Question: so I've been reading about the camera in learnopengl and noticed that in the yaw image, it seems as the though camera is facing the x axis when the yaw is 0. Shouldn't the camera be facing the negative z axis? I attached the image to this message. In the image, the yaw is already a certain amount of degrees but if the yaw is 0, would that mean that the camera is facing the x axis?

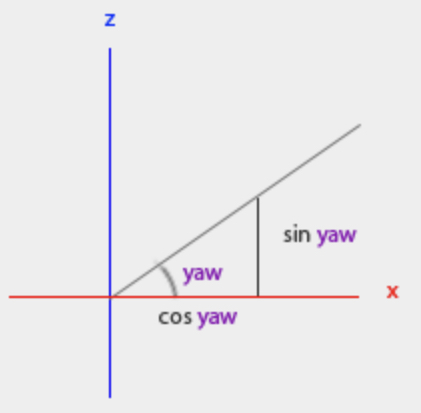
Answer: First, let's bring a little bit more into your question so that we know what your are actually talking about.
We can assume that when you say
> so I've been reading about the camera in learnopengl
that by this you are specifically referring to the chapter called "Camera" in the <URL> tutorial.
Under the sub-section "Euler angles", there is the image which you are also including in your question.
If you read a little bit further, you'd see the following definition of the 'direction' vector, which that tutorial later uses to build a lookat matrix:
'''
direction.x = cos(glm::radians(yaw)) * cos(glm::radians(pitch));
direction.y = sin(glm::radians(pitch));
direction.z = sin(glm::radians(yaw)) * cos(glm::radians(pitch));
'''
So, just by looking at that and doing the math, we see that 'direction' will be '(1, 0, 0)' when 'yaw' and 'pitch' are '0'.
But, if we read further, we see this paragraph:
> We've set up the scene world so everything's positioned in the direction of the negative z-axis. However, if we look at the x and z yaw triangle we see that a th of 0 results in . To make sure the camera points towards the negative z-axis by default we can give the yaw a default value of a 90 degree clockwise rotation. Positive degrees rotate counter-clockwise so we set the default yaw value to:
'''
yaw = -90.0f;
'''
So that is the answer to your question: In of that tutorial, by simply its own definition of the 'direction' vector, it will point to '(1, 0, 0)' when both angles are '0'. And to counteract this, that tutorial will assume that the initial value of 'yaw' is '-90'.
Sure, they could've just used a different formula for the 'direction' vector components to yield '(0, 0, -1)' as the result when the angles are '0', but they didn't.